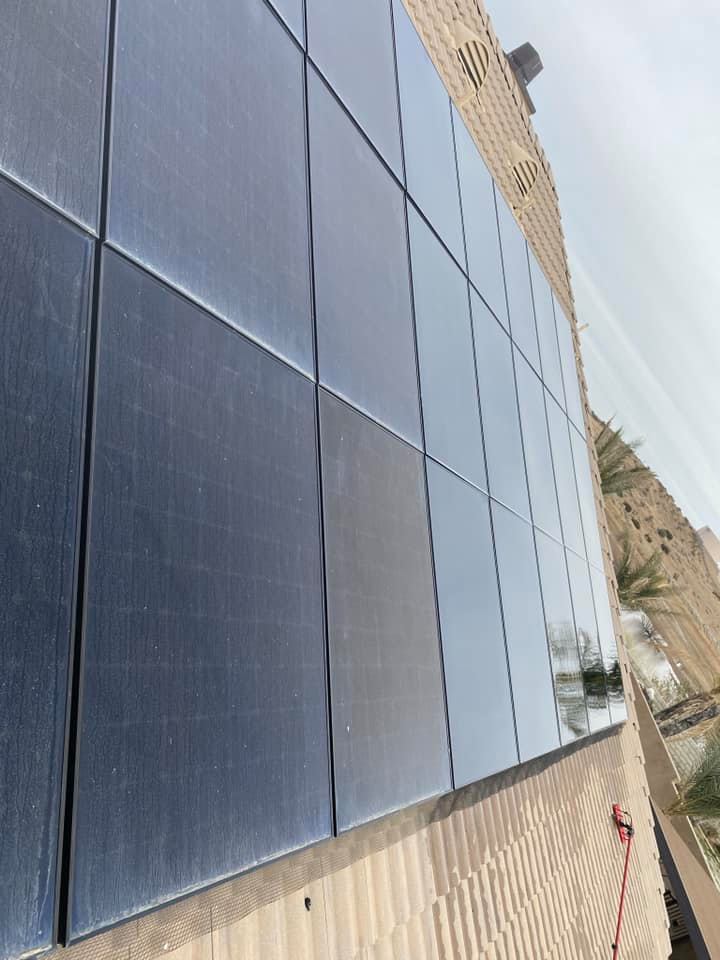
Label: Dusty